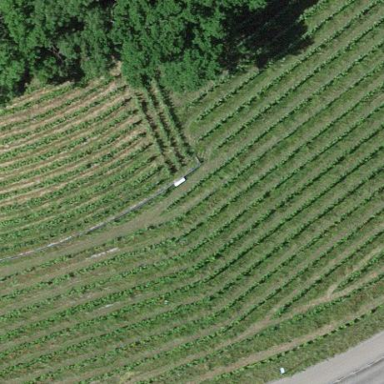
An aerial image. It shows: Vineyard with grape crops.